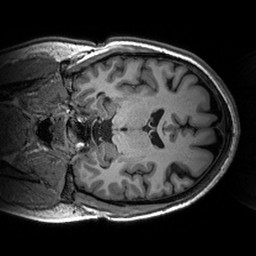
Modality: T1w
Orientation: coronal
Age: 33
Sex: female
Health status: healthy
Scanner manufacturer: siemens
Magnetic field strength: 3 T
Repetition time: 2.53 s
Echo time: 0.00288 s